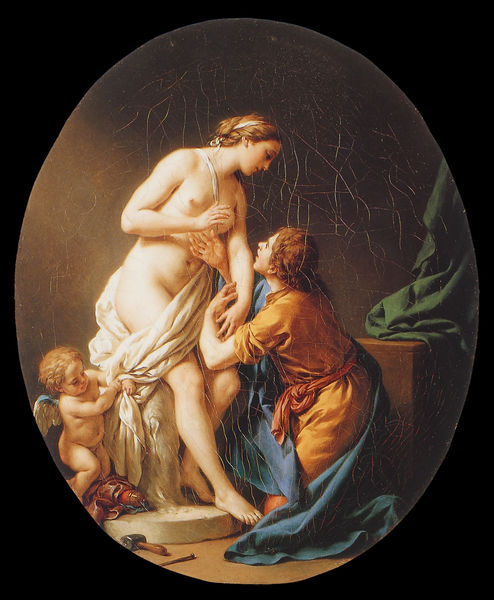
Titel: Pygmalion und Galatea
Künstler: Louis-Jean-Francois Lagrenée
Institution: Detroit, The detroit Institute of Arts
Schlagwörter: akt, blau, flügel, gemälde, hand, kopf, mann, nackt, umhang, weiß, frauen, gelb, grün, brust, busen, frau, haar, profil, rot, tuch, barock, sockel, vorhang, engel, putte, putto, bein, zwei, bauch, faltenwurf, junge, bauchnabel, nagel, streit, hammer, flehen, kniend, maria, bütte, bildhauer, lebendig, anflehen, vergebung, weiblicher akt, butte, pygmalion, engel7, verzeihung